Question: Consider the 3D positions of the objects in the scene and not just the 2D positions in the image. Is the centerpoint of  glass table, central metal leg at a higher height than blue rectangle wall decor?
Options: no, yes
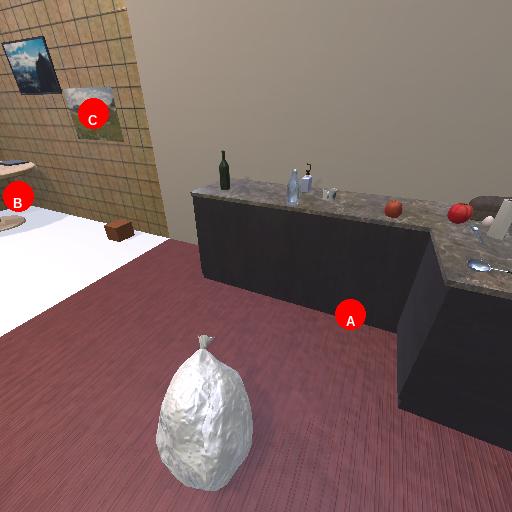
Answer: no